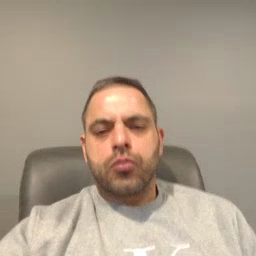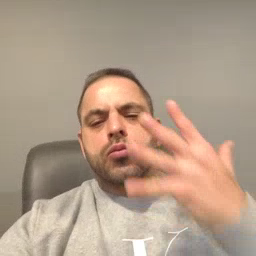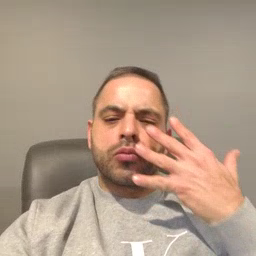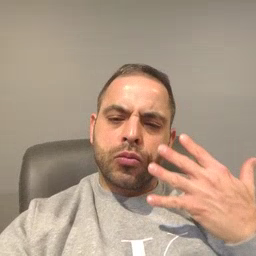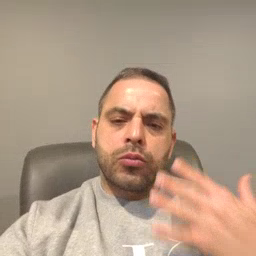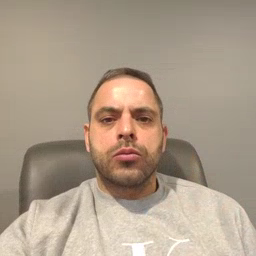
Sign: sad